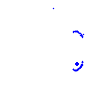
Particle: proton